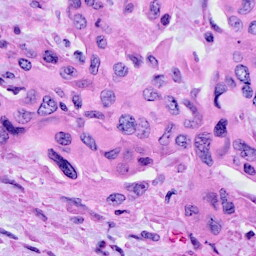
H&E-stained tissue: Cervix